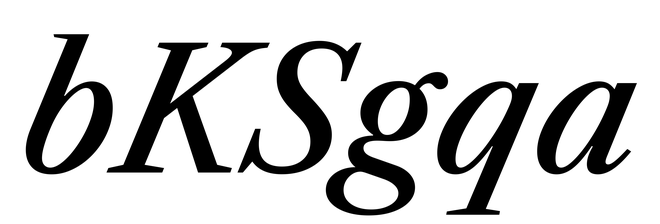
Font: LibreCaslonText-Italic_Medium_Italic